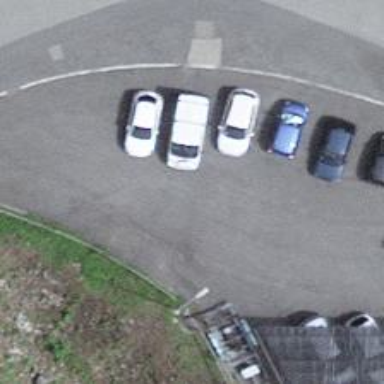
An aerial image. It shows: Parking area.